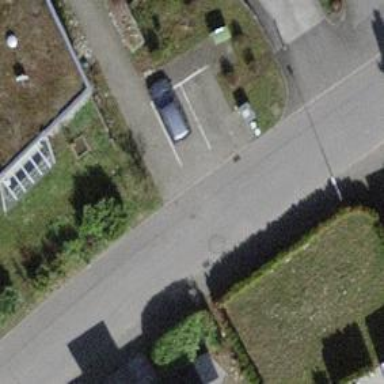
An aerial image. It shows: Parking available on the street side.